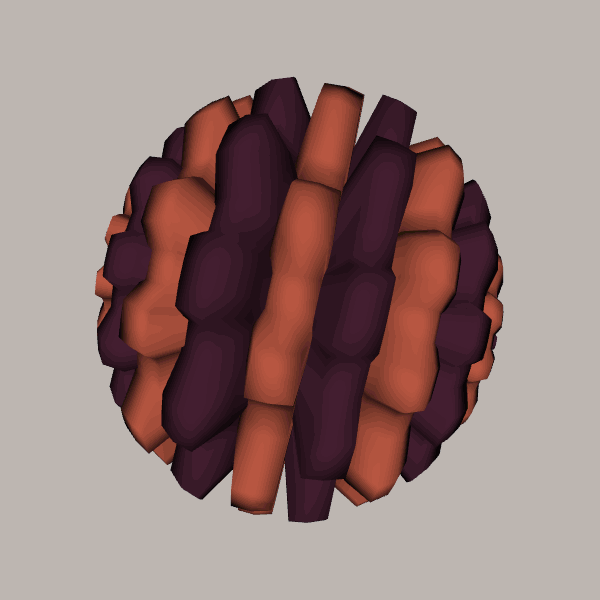
Background: light